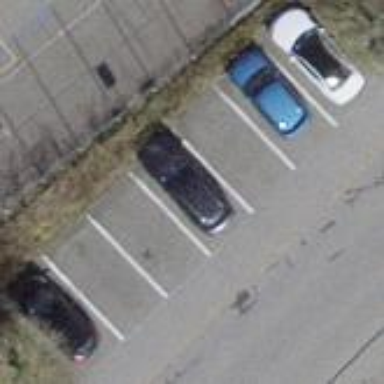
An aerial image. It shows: Parking area with asphalt surface.